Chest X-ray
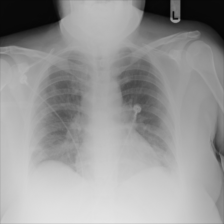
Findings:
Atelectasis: negative
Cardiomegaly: negative
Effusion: negative
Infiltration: negative
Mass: negative
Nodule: negative
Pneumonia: negative
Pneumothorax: negative
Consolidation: negative
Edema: negative
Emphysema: negative
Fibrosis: negative
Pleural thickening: negative
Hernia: negative